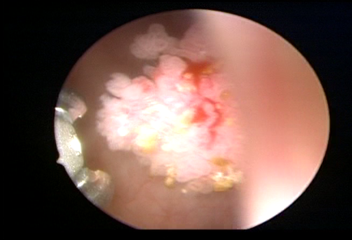
Modality: WLC
Class: Malignant
Subclass: LowGradePapillary
Lesion: L1
Stage: Ta
Morphology: Papillary
Bladder cancer association: Yes
Annotated structures: Tumor